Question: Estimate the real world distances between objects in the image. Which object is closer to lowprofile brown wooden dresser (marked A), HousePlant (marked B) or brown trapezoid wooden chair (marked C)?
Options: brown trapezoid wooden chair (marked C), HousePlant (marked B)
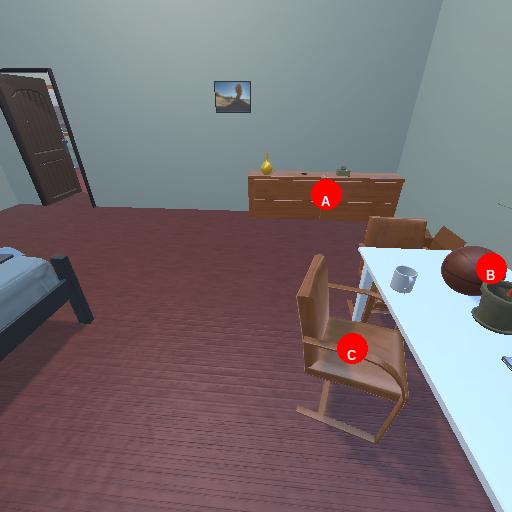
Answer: brown trapezoid wooden chair (marked C)